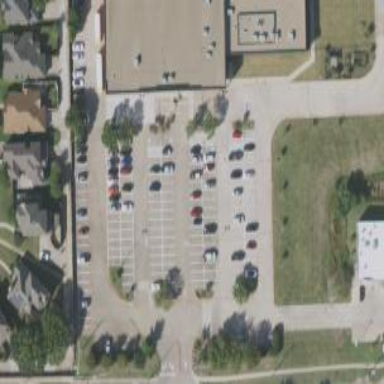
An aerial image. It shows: Parking space is available.